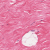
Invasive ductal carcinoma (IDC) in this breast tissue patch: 0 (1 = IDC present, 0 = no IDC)